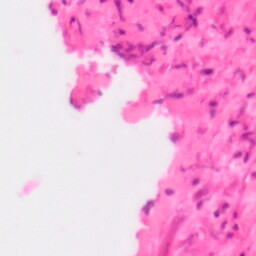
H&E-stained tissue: Colon